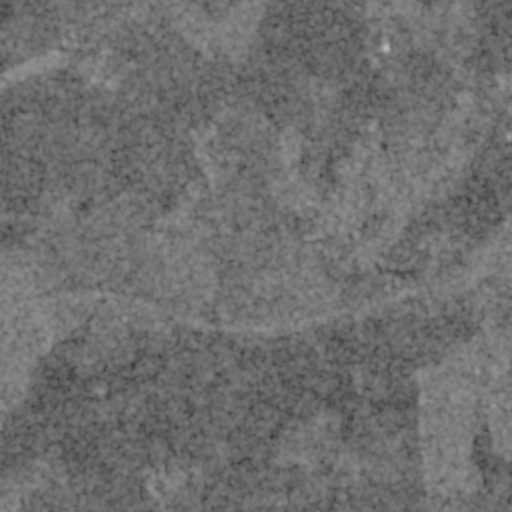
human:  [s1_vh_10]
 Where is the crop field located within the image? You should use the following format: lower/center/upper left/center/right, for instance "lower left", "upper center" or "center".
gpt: The crop field is located in the lower right of the image.
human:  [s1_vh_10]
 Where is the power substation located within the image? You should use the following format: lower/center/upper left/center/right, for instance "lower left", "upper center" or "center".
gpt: The power substation is located in the center right of the image.
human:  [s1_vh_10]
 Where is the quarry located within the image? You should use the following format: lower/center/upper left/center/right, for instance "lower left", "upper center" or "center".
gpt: There is no quarry in the image.

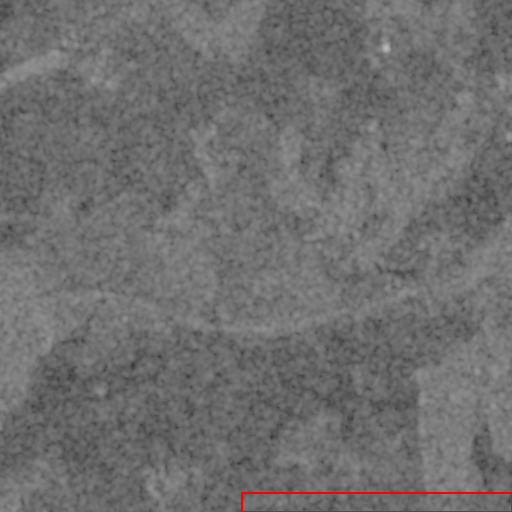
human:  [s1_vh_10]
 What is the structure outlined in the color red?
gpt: The structure outlined in red is a crop field.
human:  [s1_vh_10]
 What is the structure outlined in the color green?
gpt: There is no green outline.